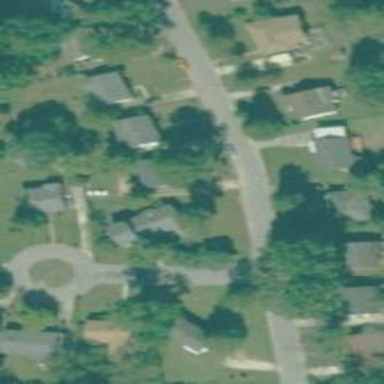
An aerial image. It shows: Asphalt road in residential area.